Question: I have a botanical tree with some leaves. I want to extract the leaf A. However, leaf A stays on top of leaf B so that I could not find any method to tract the leaf A. Is there any suggestion?
Thank you very much
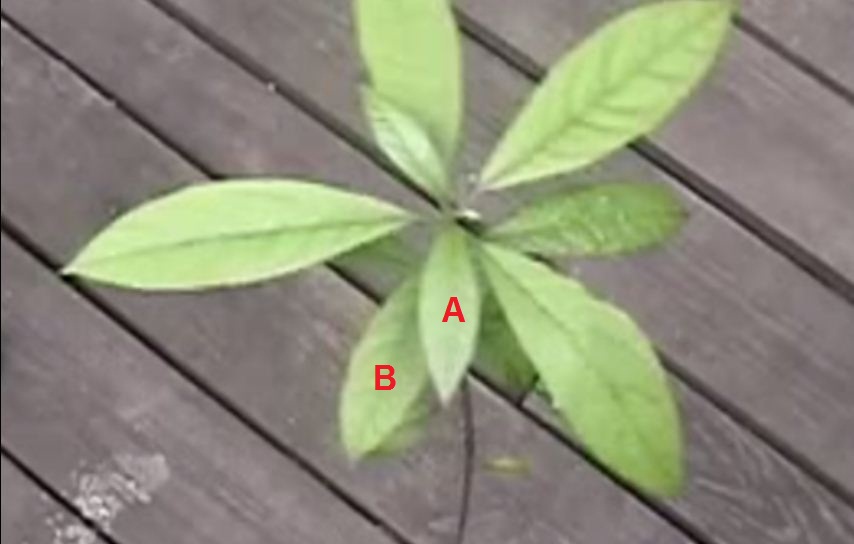
Answer: This might be a hard problem but still doable. I have not worked on this but what I can suggest at the moment is that you can use gabor filters to create a feature for that specific leaf. Once you know the feature vector, you can then extract other leaves using that filter. Remember that you will need a collection of filters not just one filter in order to nail the problem. Each filter will have its specific behaviour against which you will decide what beviour represents a leaf. This means you convolve a gabor filter with the image in small windows to find the right behaviour at the leaf. Hope this helps.